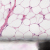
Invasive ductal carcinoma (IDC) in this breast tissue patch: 0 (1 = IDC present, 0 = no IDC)